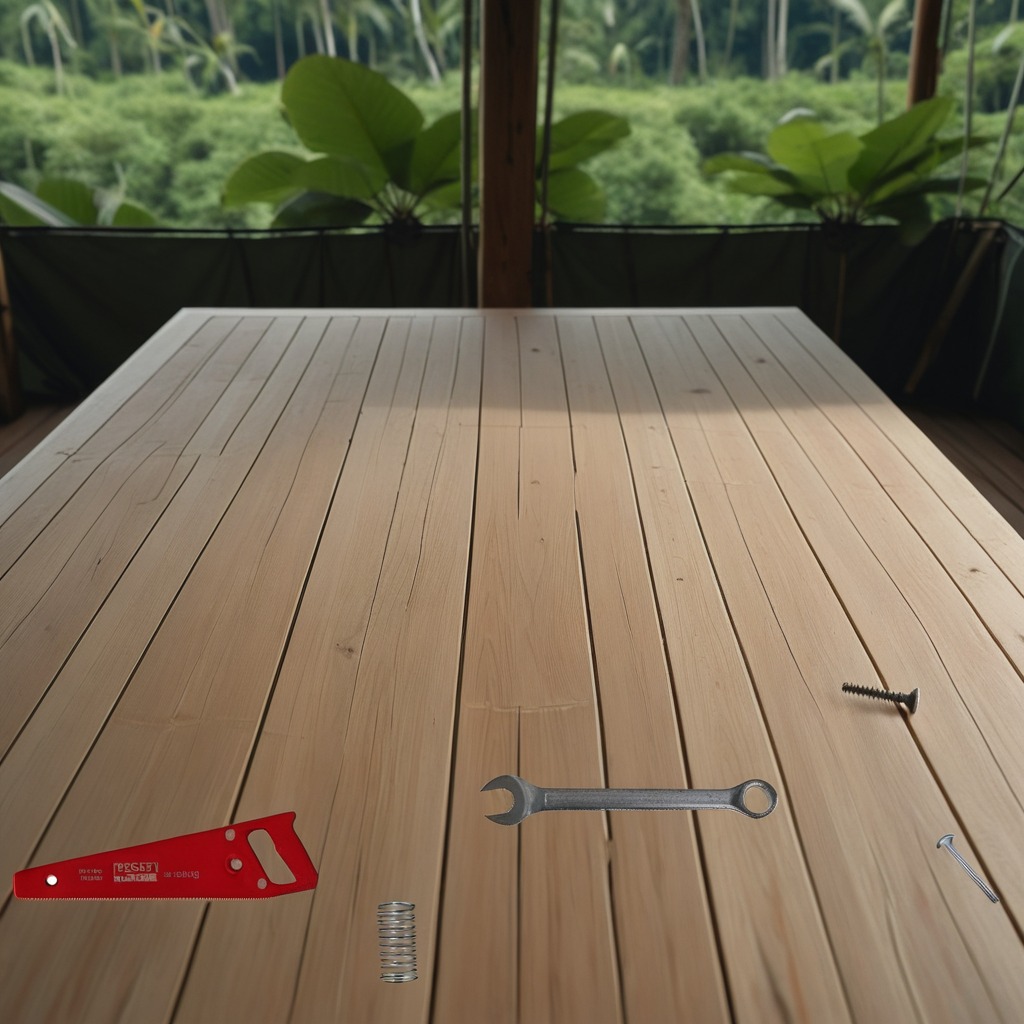
A machine screw, an iron nail, a coiled metal spring, a handheld metal saw, and a wrench are lying on a wooden table inside a jungle field workshop tent.